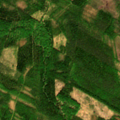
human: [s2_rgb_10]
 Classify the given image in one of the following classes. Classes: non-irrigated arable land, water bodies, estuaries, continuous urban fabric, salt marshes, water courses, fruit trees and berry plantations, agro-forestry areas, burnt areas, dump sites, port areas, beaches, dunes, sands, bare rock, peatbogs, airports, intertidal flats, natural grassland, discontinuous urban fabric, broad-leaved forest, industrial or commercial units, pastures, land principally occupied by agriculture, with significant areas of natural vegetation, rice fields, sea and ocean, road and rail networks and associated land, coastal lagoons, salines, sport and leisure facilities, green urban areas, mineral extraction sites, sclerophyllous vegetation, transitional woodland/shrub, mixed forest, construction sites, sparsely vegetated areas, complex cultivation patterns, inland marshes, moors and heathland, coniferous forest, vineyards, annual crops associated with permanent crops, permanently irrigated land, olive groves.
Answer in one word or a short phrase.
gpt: mixed forest